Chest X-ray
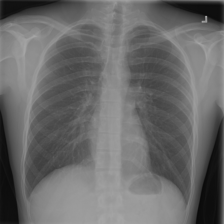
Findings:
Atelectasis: negative
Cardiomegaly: negative
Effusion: negative
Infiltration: negative
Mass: negative
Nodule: negative
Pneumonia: negative
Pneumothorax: negative
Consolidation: negative
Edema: negative
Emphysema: negative
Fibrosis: negative
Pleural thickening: negative
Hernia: negative